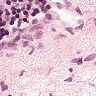
Metastatic tissue present: no